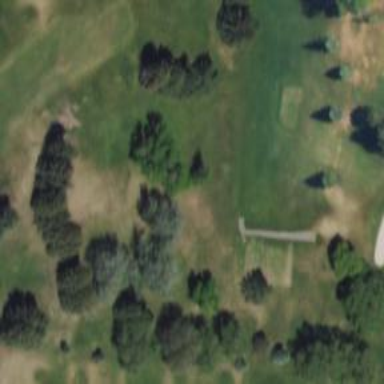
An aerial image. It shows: Service road designated as golf cart path.